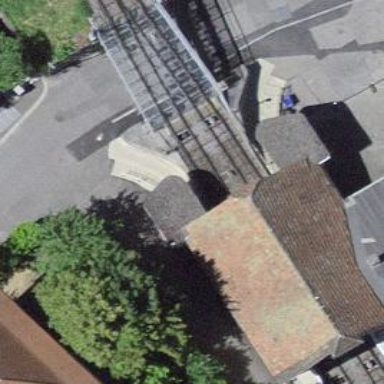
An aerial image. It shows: Funicular railway with one track.